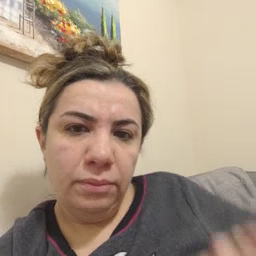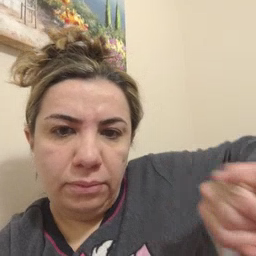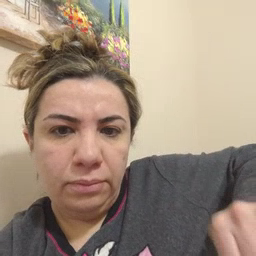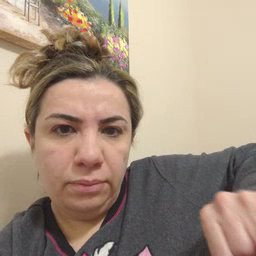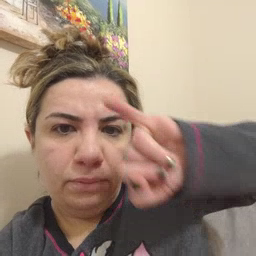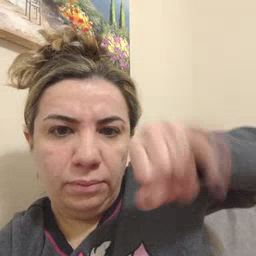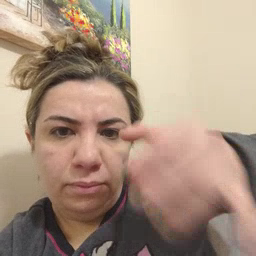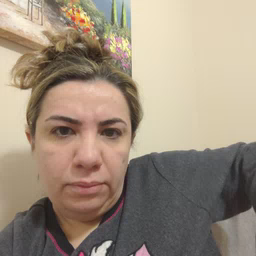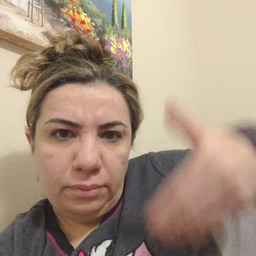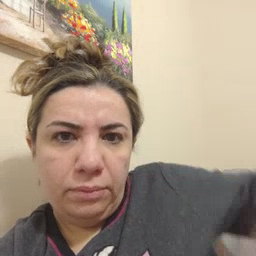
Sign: jeans